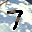
Label: 7